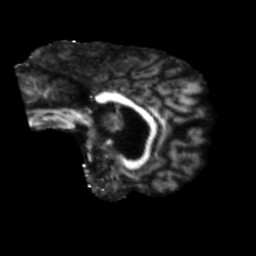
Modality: FA
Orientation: sagittal
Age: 64
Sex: female
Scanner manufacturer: siemens
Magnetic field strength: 3 T
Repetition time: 5.47 s
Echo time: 0.0854 s